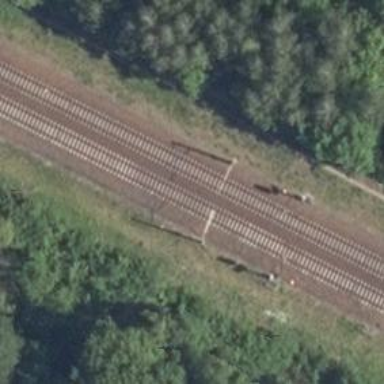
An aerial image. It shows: Railway milestone with catenary mast.